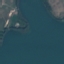
Land use / land cover class: SeaLake